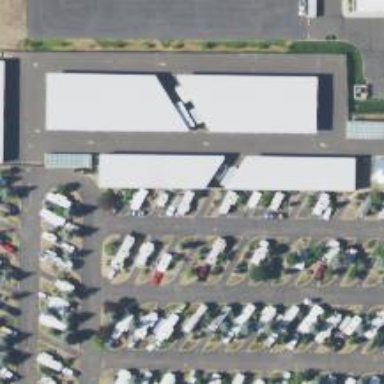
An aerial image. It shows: Self-storage facility in commercial area.